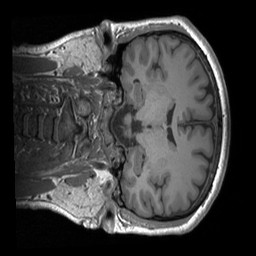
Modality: T1w
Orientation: coronal
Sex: male
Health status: ill
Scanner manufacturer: siemens
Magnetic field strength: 3 T
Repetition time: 1.66 s
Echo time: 0.00254 s